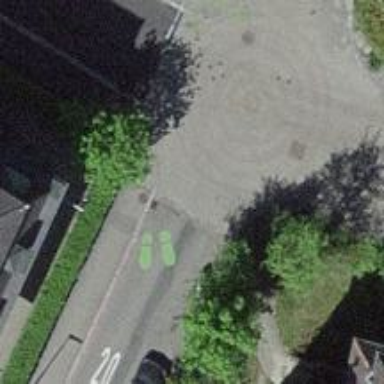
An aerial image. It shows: Kerb barrier.